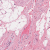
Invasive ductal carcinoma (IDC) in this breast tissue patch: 0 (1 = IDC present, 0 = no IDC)